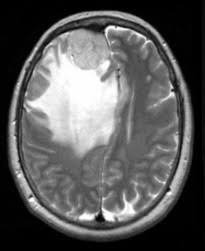
Label: meningioma